Interaction volume radius: 10 \u00c5
Interaction volume height: 20 \u00c5
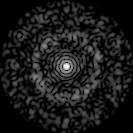
Disorder parameter: 0.8419